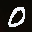
Label: 0